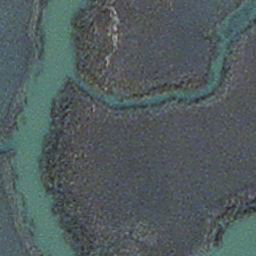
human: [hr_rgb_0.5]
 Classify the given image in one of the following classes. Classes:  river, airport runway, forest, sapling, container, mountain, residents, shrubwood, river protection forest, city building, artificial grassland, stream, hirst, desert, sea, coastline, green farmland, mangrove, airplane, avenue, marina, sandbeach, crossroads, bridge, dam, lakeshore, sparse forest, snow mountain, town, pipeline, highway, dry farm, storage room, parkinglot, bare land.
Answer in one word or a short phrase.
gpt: stream